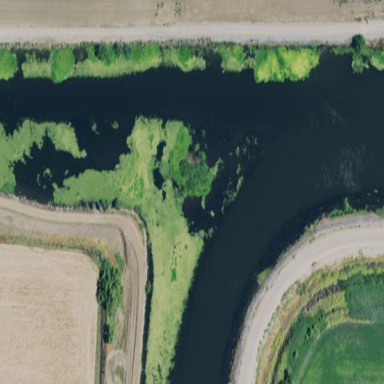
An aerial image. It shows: Marsh wetland.